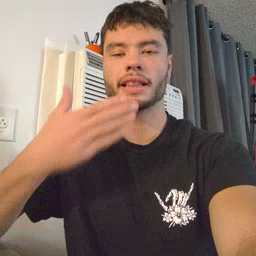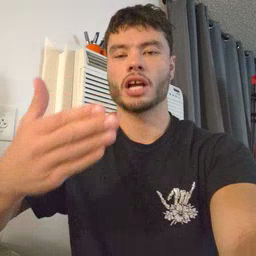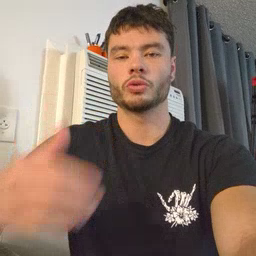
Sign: thankyou